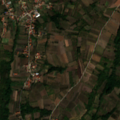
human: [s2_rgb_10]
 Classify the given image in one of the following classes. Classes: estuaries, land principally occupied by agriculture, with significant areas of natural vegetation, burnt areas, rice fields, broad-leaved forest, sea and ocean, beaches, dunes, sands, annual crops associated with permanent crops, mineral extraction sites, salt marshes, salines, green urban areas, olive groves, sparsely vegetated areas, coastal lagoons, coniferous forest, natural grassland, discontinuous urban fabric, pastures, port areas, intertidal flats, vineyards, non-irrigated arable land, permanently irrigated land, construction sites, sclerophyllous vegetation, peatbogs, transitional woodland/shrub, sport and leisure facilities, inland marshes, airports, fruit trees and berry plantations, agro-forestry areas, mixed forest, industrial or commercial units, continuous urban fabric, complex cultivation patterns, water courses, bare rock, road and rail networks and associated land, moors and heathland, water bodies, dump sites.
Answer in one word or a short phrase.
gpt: discontinuous urban fabric, complex cultivation patterns, land principally occupied by agriculture, with significant areas of natural vegetation